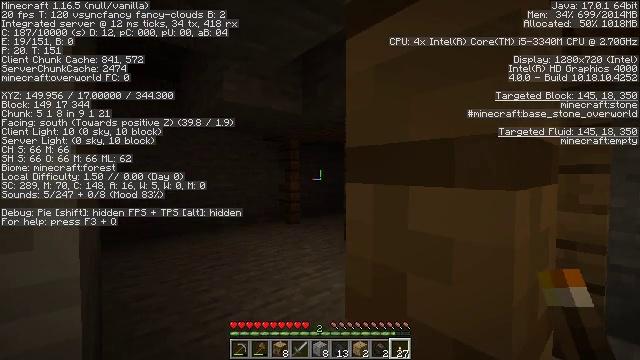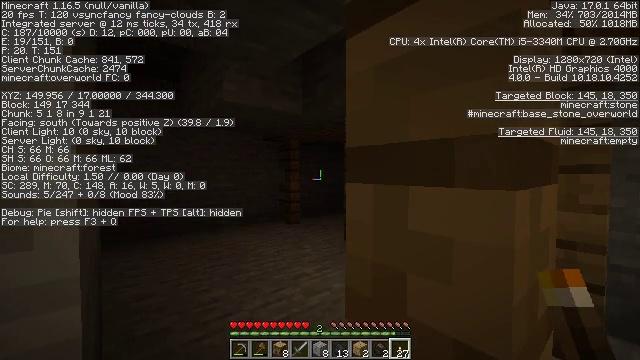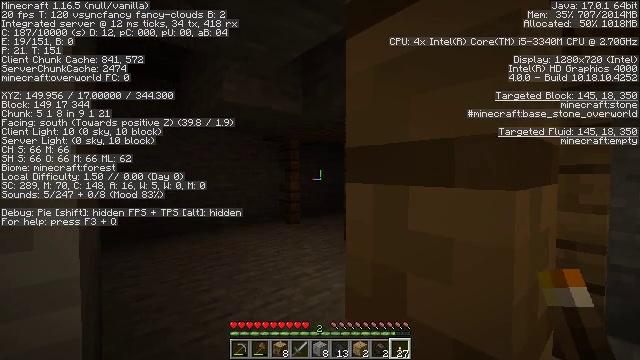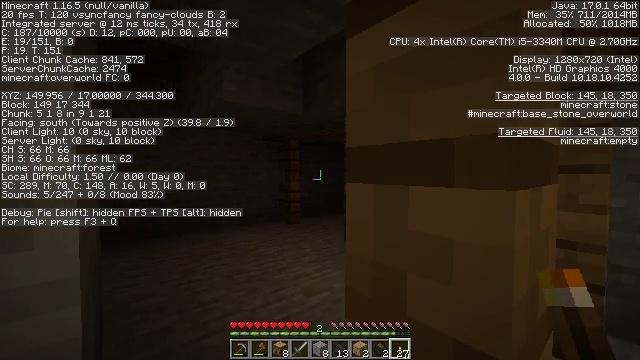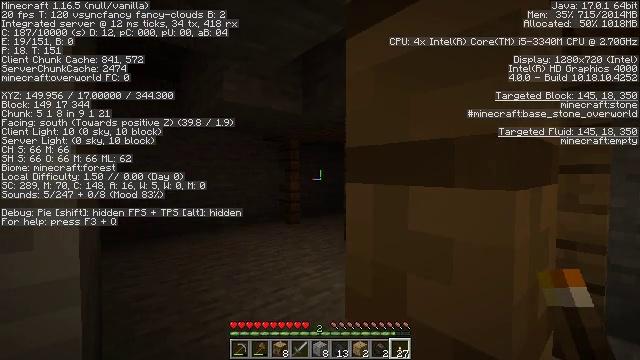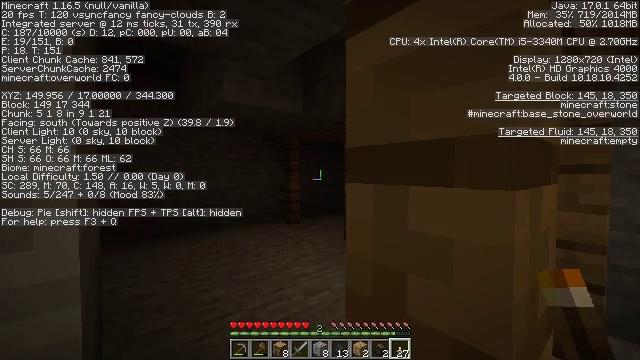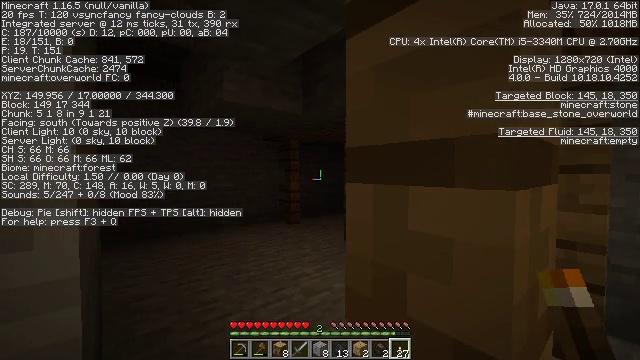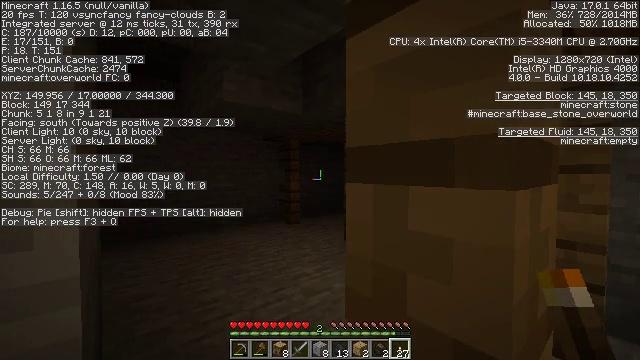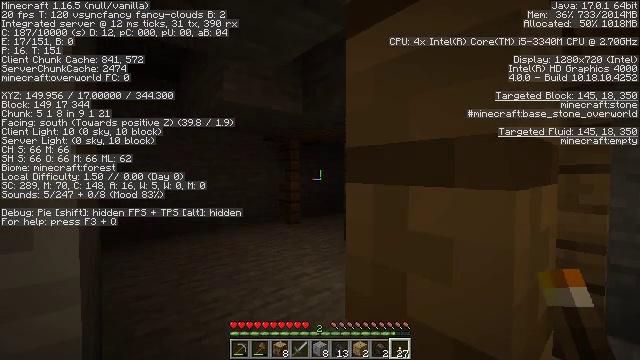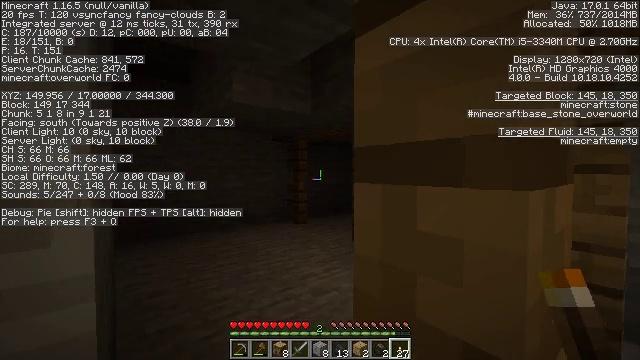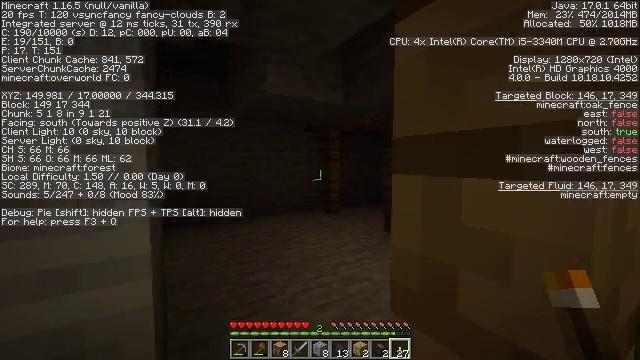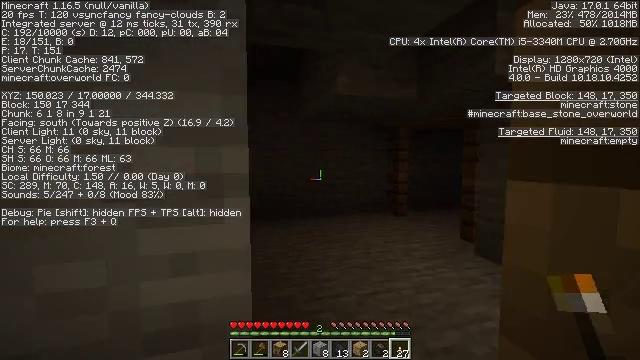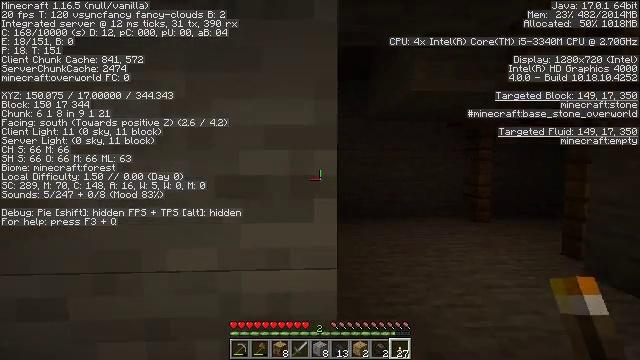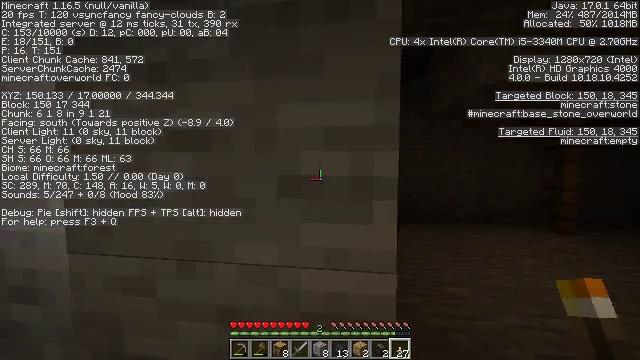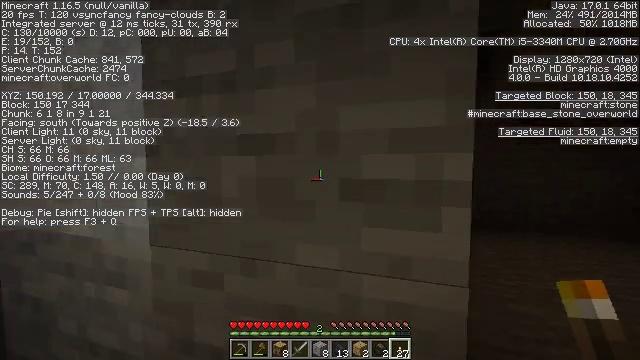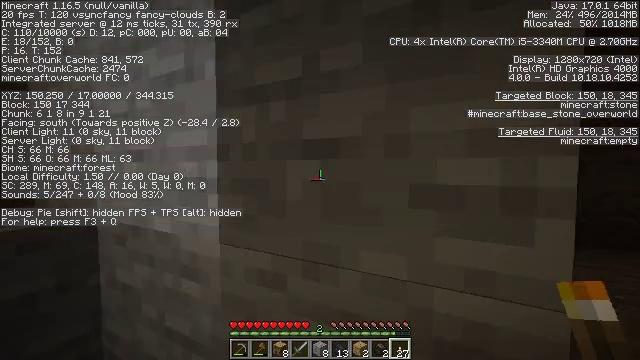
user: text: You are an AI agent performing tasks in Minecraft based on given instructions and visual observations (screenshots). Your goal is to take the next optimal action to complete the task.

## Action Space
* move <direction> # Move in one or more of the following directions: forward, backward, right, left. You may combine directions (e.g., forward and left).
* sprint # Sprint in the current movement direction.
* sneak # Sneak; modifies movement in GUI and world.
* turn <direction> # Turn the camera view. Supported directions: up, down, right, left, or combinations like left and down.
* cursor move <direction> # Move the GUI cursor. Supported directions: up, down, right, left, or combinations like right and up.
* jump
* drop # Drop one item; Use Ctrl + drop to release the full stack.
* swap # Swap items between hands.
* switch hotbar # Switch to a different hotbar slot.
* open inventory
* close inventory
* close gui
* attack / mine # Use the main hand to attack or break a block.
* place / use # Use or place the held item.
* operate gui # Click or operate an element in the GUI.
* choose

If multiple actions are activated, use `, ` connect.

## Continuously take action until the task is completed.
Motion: motion action
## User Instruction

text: Gather the oak fence pieces.
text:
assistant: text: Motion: sneak
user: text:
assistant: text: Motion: sneak
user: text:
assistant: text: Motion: sneak
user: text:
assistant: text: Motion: sneak
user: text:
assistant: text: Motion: sneak
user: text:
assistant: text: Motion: sneak
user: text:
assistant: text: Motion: sneak
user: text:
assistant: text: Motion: sneak
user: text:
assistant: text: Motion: sneak, turn left
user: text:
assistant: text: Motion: move left, sneak, turn left and down
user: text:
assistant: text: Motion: move left, sneak, turn left
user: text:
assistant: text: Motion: move left, sneak, turn left
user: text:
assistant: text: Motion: move left, sneak, turn left
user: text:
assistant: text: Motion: move left, sneak, turn left
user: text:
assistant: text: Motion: move left, sneak, turn left
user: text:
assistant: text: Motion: move forward and move left, sneak, turn left
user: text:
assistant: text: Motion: move forward and move left, sneak, turn left
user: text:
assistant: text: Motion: move forward and move left, sneak, turn left and up
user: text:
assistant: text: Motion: move forward and move left, sneak, turn left
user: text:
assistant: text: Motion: move forward, sneak, turn left
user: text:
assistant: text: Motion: move forward, sneak, turn left
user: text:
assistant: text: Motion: move forward, sneak, turn left
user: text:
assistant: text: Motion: move forward, sneak
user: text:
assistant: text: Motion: move forward, sneak, turn down
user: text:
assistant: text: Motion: move forward, turn right and down
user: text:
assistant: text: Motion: move forward, turn right and down
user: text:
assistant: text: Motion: move forward, turn right and down
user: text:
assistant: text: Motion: turn right and down
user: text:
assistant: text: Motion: turn right and down
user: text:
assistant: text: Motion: turn right and down